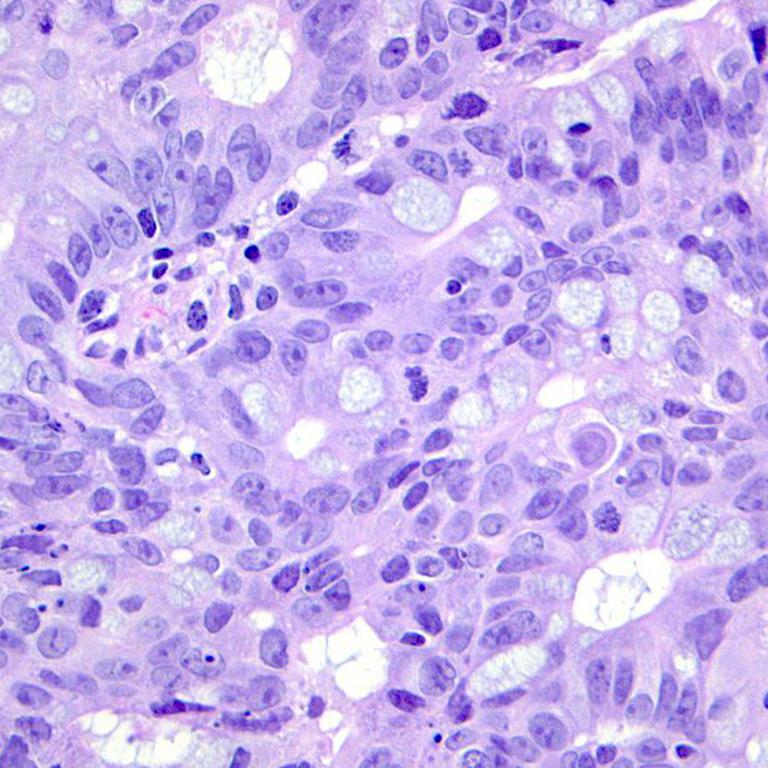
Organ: colon
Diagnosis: adenocarcinomas